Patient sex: M
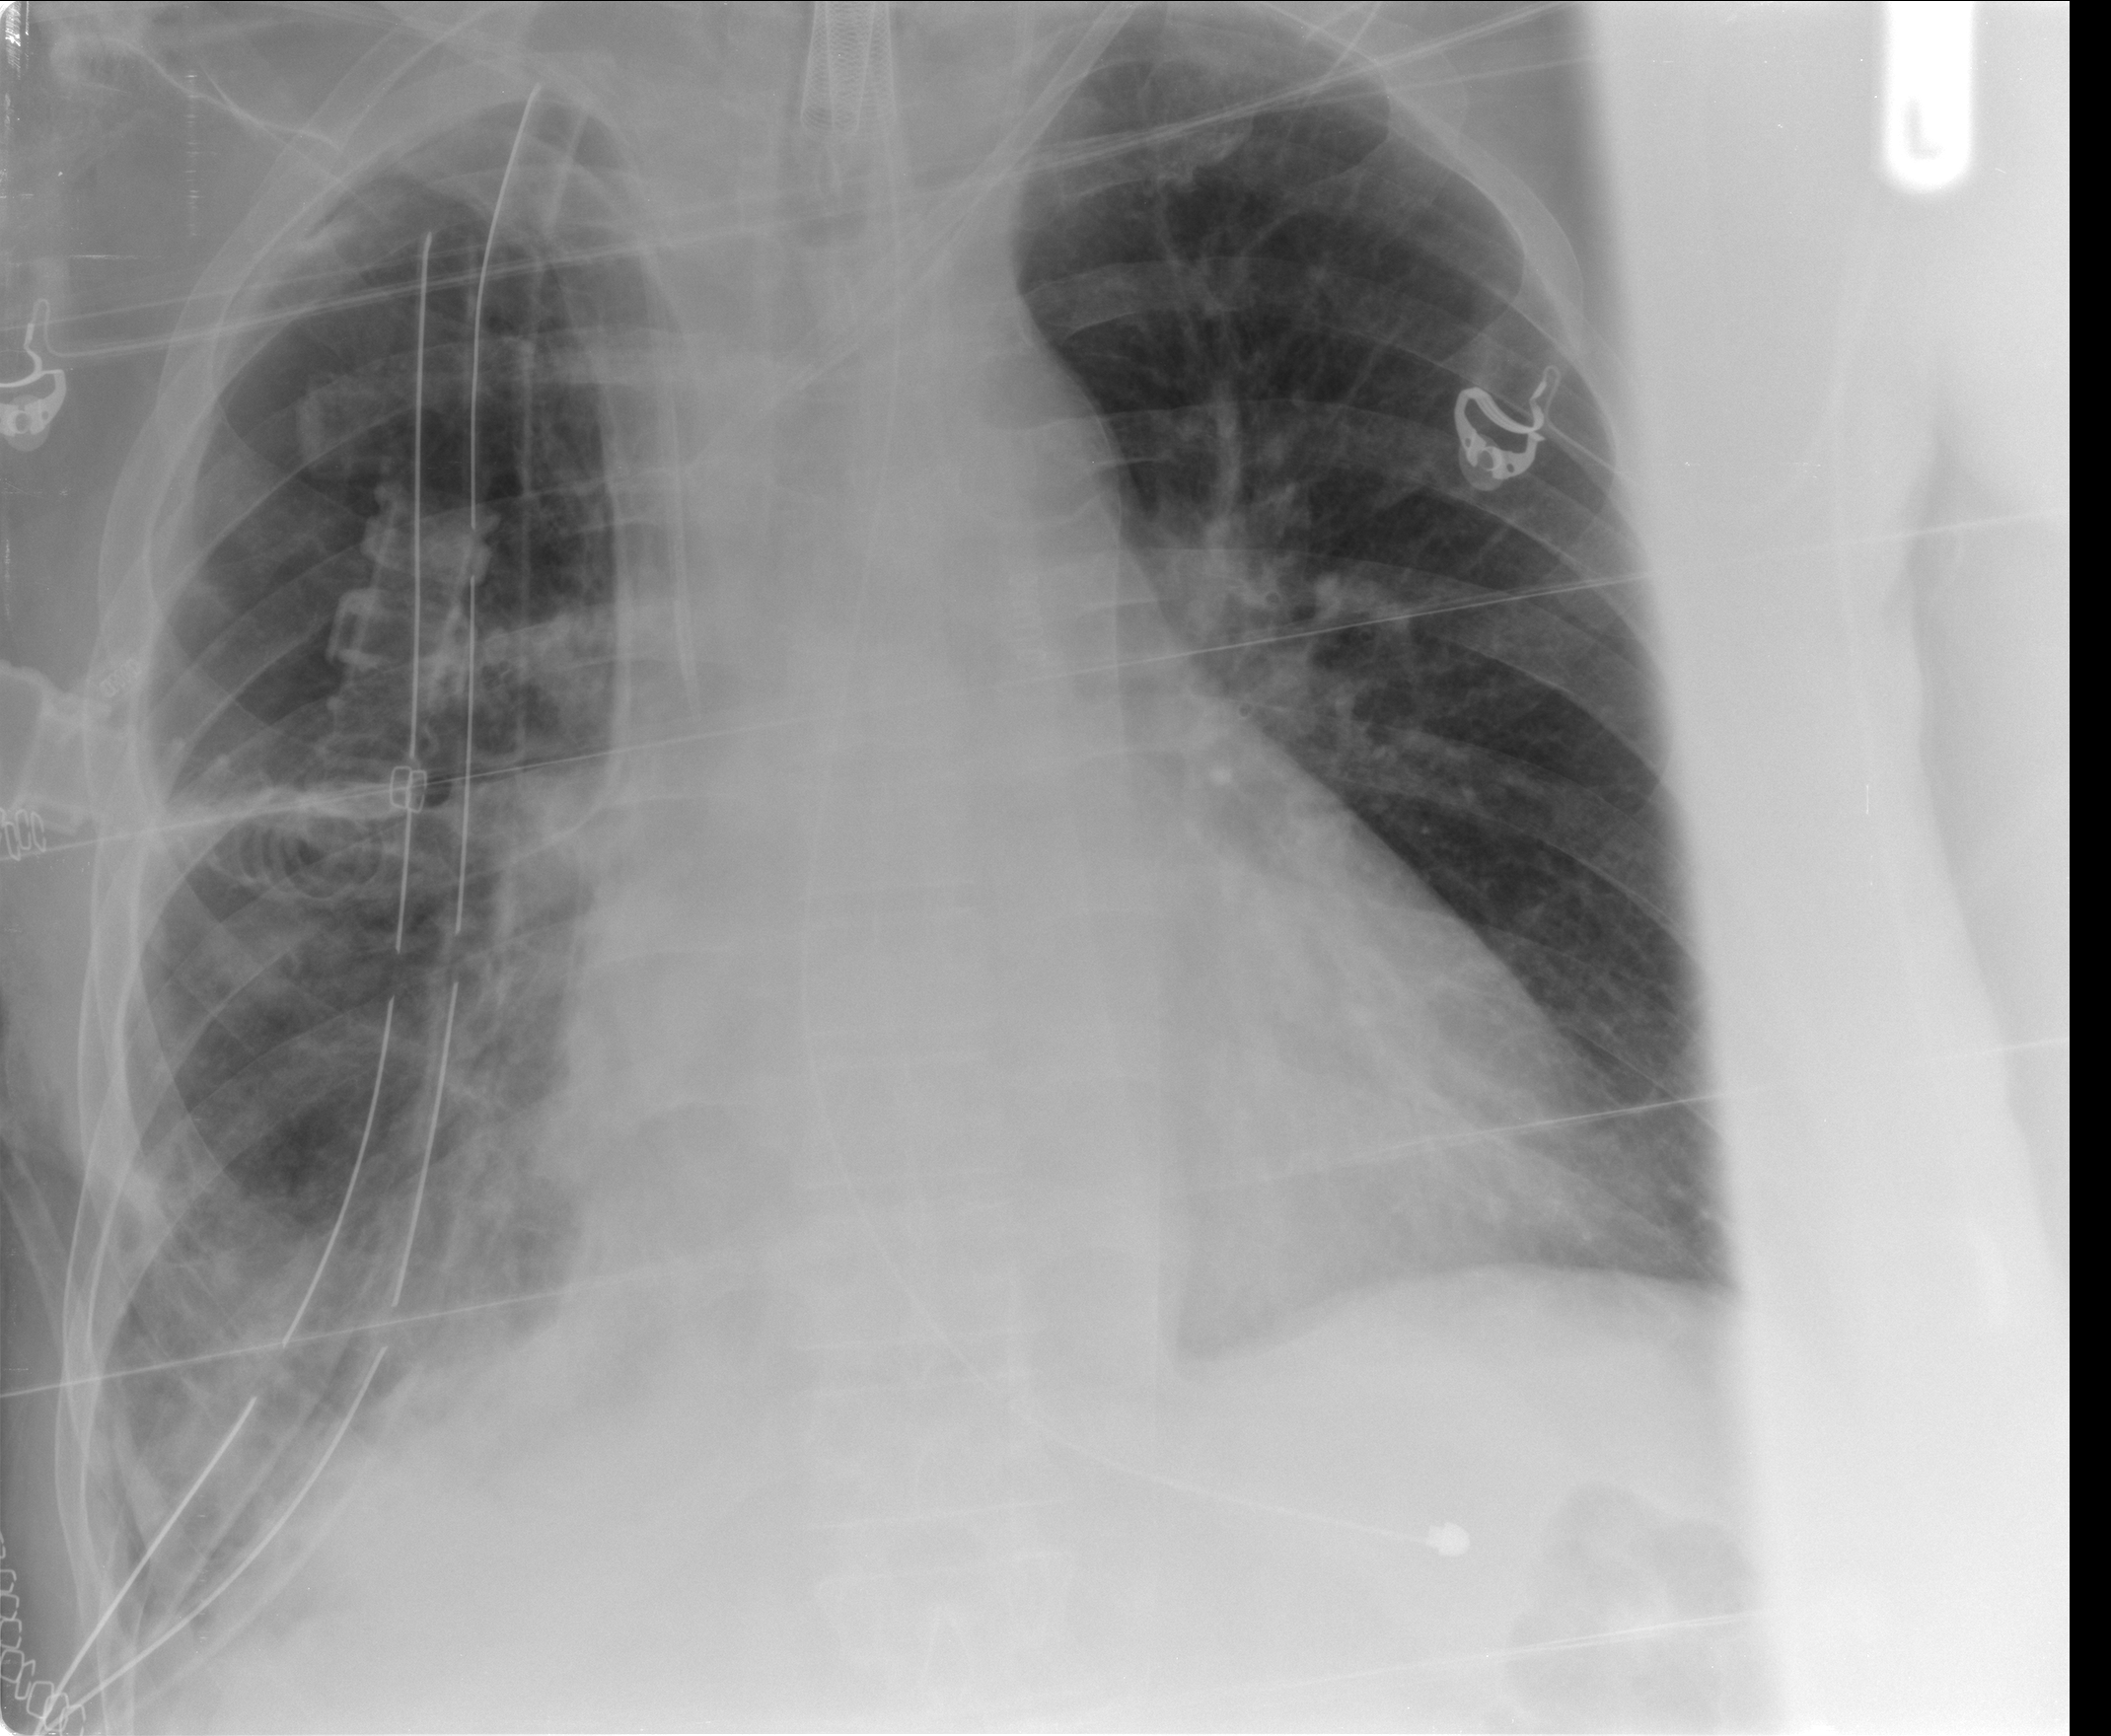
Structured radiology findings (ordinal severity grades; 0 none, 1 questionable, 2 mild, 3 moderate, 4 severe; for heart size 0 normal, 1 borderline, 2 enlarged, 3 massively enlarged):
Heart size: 2
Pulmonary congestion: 1
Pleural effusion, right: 0
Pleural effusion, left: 0
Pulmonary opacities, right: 2
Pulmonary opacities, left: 0
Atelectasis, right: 2
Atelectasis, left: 0